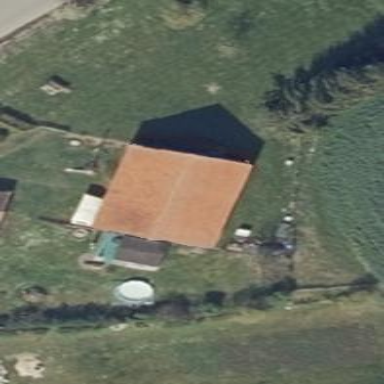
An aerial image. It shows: Gabled building.